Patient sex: F
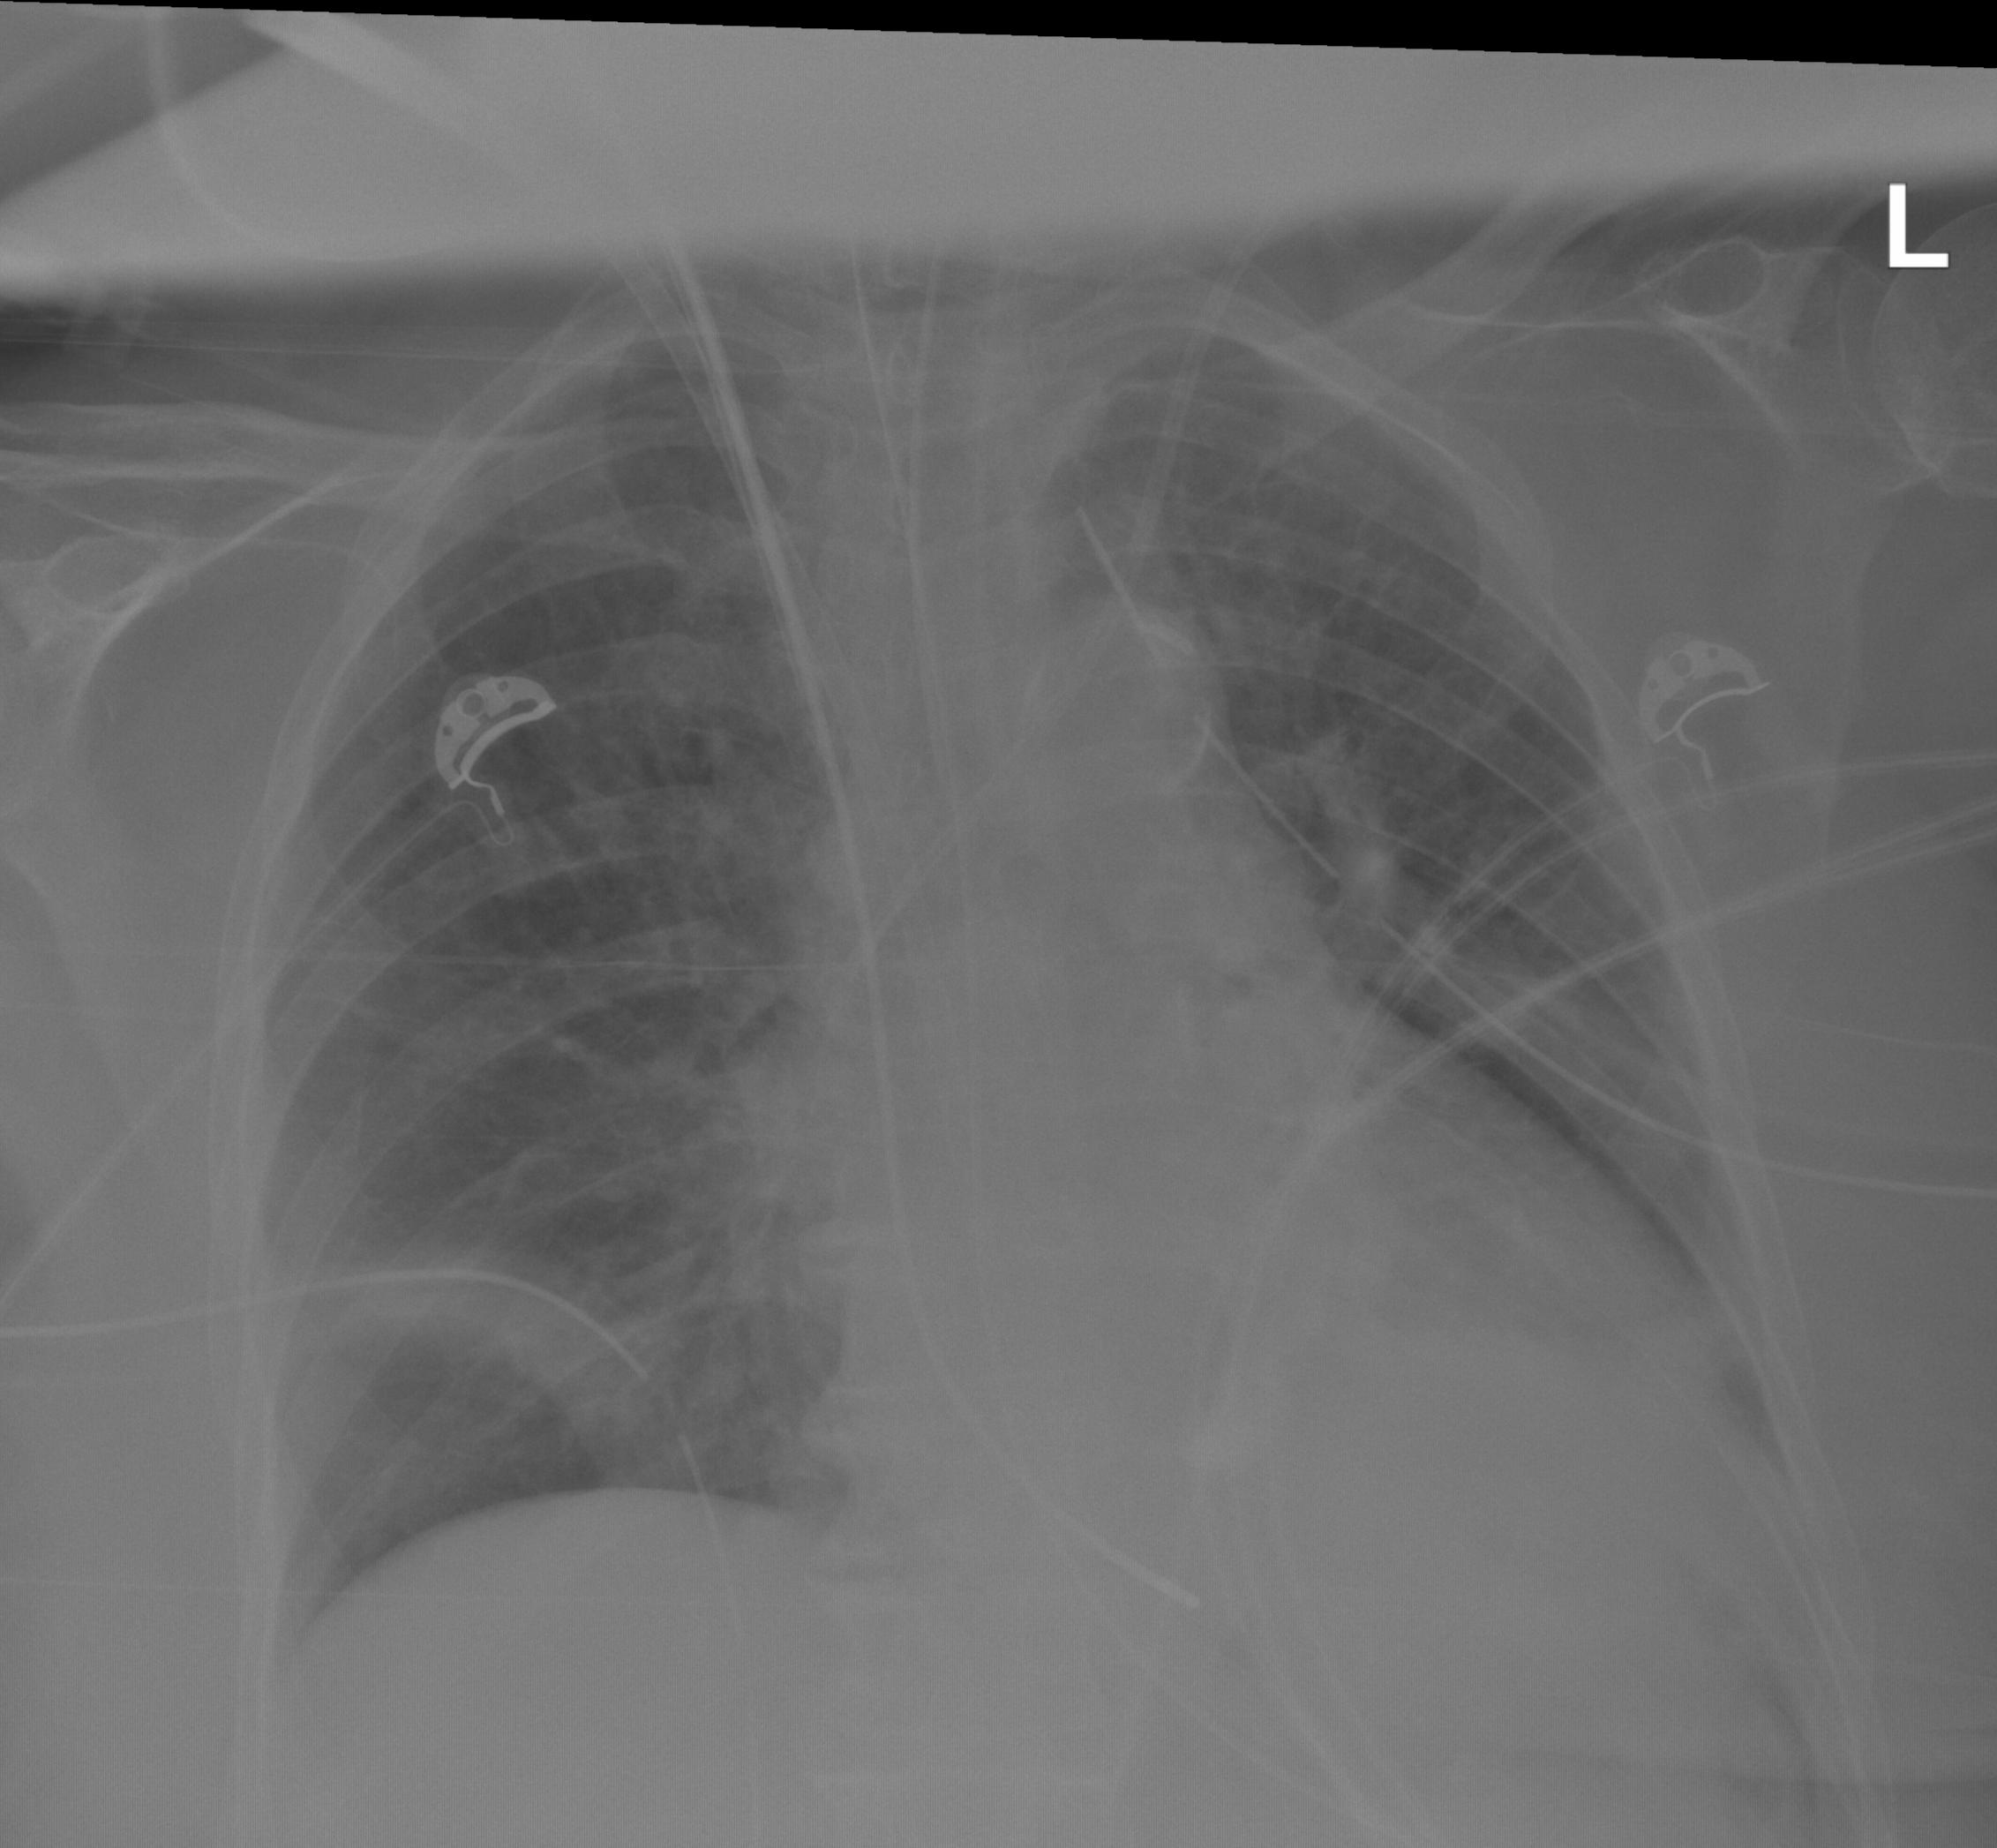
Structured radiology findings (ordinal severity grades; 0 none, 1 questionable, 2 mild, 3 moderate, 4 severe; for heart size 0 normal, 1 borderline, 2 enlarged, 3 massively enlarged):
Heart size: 0
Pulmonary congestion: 0
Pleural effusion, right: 0
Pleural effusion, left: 2
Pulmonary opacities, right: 0
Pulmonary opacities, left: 0
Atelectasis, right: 2
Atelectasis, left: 2